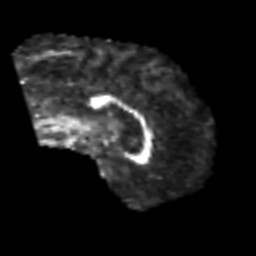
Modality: FA
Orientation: sagittal
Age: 60
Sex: male
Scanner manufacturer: siemens
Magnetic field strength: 3 T
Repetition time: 6.1 s
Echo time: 0.101 s